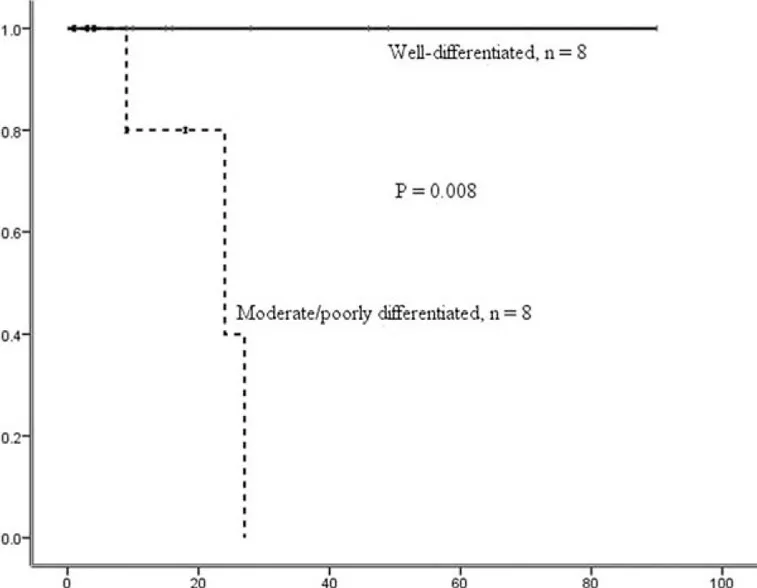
The cumulative survival curves for well-differentiated and moderate/poorly differentiated pancreatic groove cancers.
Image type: pathology (immunostaining)